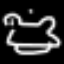
Label: frog